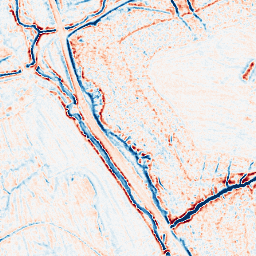
Category: edge_preserving
Decomposition family: bilateral
Decomposition parameters: d: 9
sigma_color: 75
sigma_space: 150
Upsampling method: sinc_blackman
Upsampling parameters: scale: 8
kernel_size: 16
Upsampling scale: 8